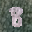
Label: 8